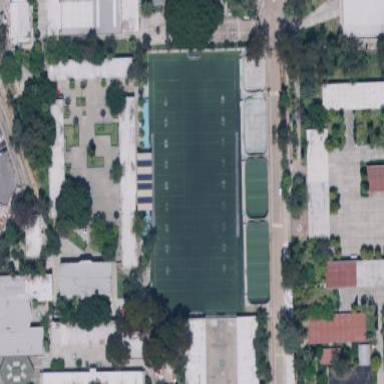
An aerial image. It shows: Pitch for American football.